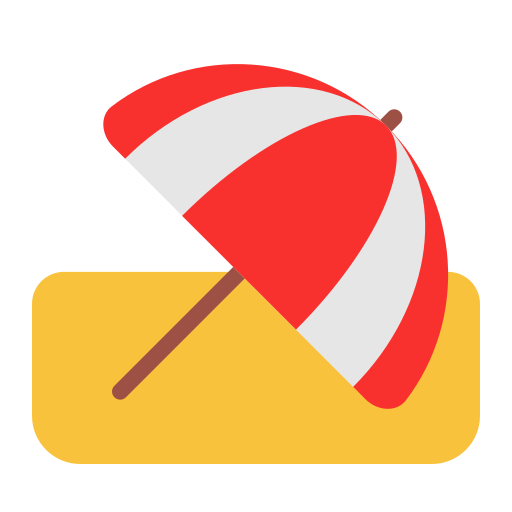
umbrella on ground flat